Question: I have an FSA in joint.js, and I need to make the states (circles) semi-filled to specific ratios, like 1/2 or 1/6, starting from the bottom of the circle. The tricky part is that it needs to be done twice - A larger semi-fill and a smaller semi-fill over it.
This is what i am trying to do:

I'm lost as to how to accomplish this.
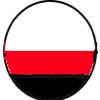
Answer: The trick is to create three SVG circles and define clip paths for them. The following example creates a custom JointJS shape (inheriting from fsa.State) with custom SVG markup that enables the coloring that you have shown in the image:
'''
var graph = new joint.dia.Graph;
var paper = new joint.dia.Paper({ el: $('#paper'), width: 650, height: 400, model: graph });
joint.shapes.fsa.MyState = joint.shapes.fsa.State.extend({
markup: [
'<g class="rotatable"><g class="scalable">',
'<clipPath id="clip-top1"><rect x="-30" y="0" width="60" height="30"/></clipPath>',
'<clipPath id="clip-top2"><rect x="-30" y="15" width="60" height="30"/></clipPath>',
'<circle class="a"/><circle class="b"/><circle class="c"/>',
'</g><text/></g>'
].join(''),
defaults: joint.util.deepSupplement({
type: 'fsa.MyState',
size: { width: 60, height: 60 },
attrs: {
'circle': { fill: 'white' },
'.b': { fill: 'red', 'clip-path': 'url(#clip-top1)' },
'.c': { fill: 'blue', 'clip-path': 'url(#clip-top2)' }
}
}, joint.shapes.fsa.State.prototype.defaults)
});
var mystate1 = new joint.shapes.fsa.MyState({
position: { x: 50, y: 50 },
size: { width: 100, height: 100 },
attrs: { text: { text: 'my state 1' } }
});
graph.addCell(mystate1);
var mystate2 = new joint.shapes.fsa.MyState({
position: { x: 50, y: 160 },
size: { width: 50, height: 50 }
});
graph.addCell(mystate2);
'''